Question: Look at Windows Power Options, there are two combo-boxes in 'turn off the display', one is 'Battery' and the other is 'Plugged in'.
Now the requirement is the value in 'Battery' should be always less than the value in 'Plugged in'.
So if 'Battery' is initially set as 25 minutes, and then 'Plugged in' is set as 10 minutes, the value of 'Battery' should be automatically changed to 5 minutes.
And the code is plain ViewModel implementing 'INotifyPropertyChanged'.
'''
public class MyViewModel : INotifyPropertyChanged
{
private uint pluggedIn;
public uint PluggedIn
{
get { return pluggedIn;}
set
{
if (pluggedIn != value)
{
pluggedIn = value;
OnPropertyChanged("PluggedIn");
}
}
}
public uint Battery{...} //the same implementation
}
'''
I modify the setter to apply the rule.
'''
set
{
if (pluggedIn != value)
{
pluggedIn = value;
OnPropertyChanged("PluggedIn");
if (Battery >= PluggedIn)
{
Battery = FindTheValueLessThanPluggedIn(); //this can potentially modify the value of PluggedIn from the setter of Battery.
}
}
}
'''
You can see calling Bettery's setter can also potentially affect the value of PluggedIn, if I have other requirement, I will have to write some hard to read/maintain code just to implement this seemingly easy task.
I can first calculate the final value of both properties, and I need an "atomic" operation that can update both properties at once (without affecting each other), and after this "atomic" operation is finished, fire the 'PropertyChanged' event for the two properties to update UI.
After reading my question after posting, I think I have already answered my own question- setting the backing field instead of calling setter, but other better way?
'''
CalculateNewVaules(out newValue1, out newValue2);
pluggedIn = newValue1;
battery = newValue2;
OnPropertyChanged("PluggedIn");
OnPropertyChanged("Battery");
'''

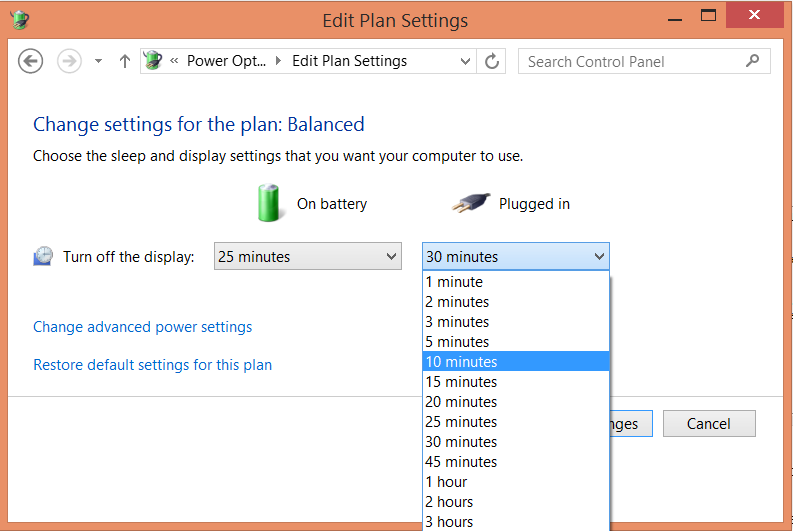
Answer: What's wrong with this:
'''
set
{
if (pluggedIn != value)
{
pluggedIn = value;
if (Battery >= PluggedIn)
{
_battery = FindTheValueLessThanPluggedIn();
OnPropertyChanged("Battery");
}
OnPropertyChanged("PluggedIn");
}
'''
Notice that the setter of Battery is never called.
The two 'OnPropertyChanged' calls on a single property is how I've handled all my cases that are similiar to yours, and they work nicely.
Alternatively, I've also used this technique:
'''
YourViewModel(){
PropertyChanged += PropertyChangedHandler;
}
void PropertyChangedHandler(object sender, PropertyChangedEventArgs e)
{
switch (e.PropertyName)
{
case "Battery":
PluggedIn = CalculateNewValueForPluggedIn();
break;
case "PluggedIn":
Battery = CalculateNewValueForBattery();
break;
}
}
'''